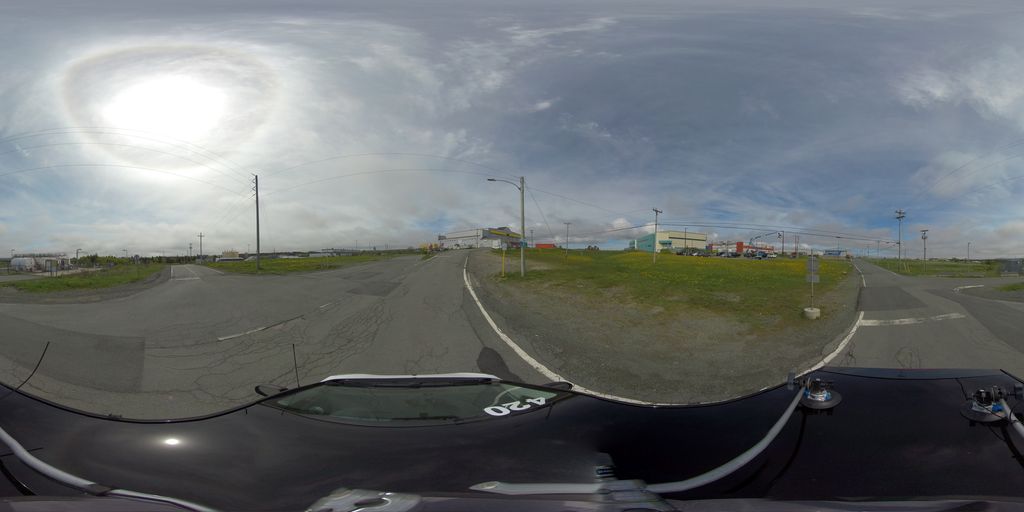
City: st_johns